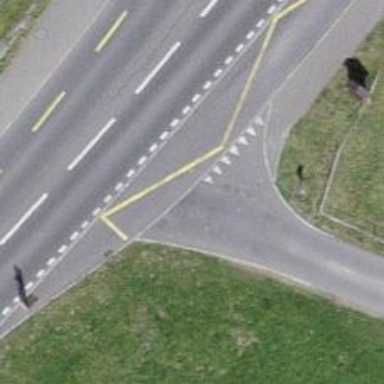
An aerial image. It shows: Road with "give way" sign.